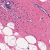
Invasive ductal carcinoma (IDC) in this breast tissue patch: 0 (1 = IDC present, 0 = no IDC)